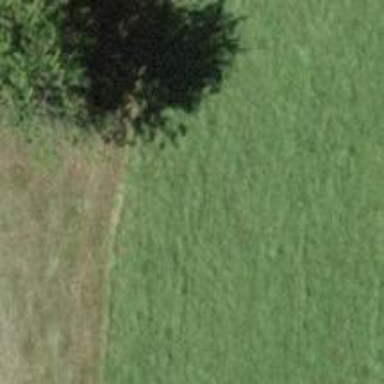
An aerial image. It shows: Single tag "natural: tree."